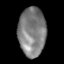
Tissue: lung
Cell type: Others
Senescence score: 0.2332
Nuclear area (px): 1308
Mean DAPI intensity: 127.498